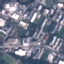
Land use / land cover class: Industrial